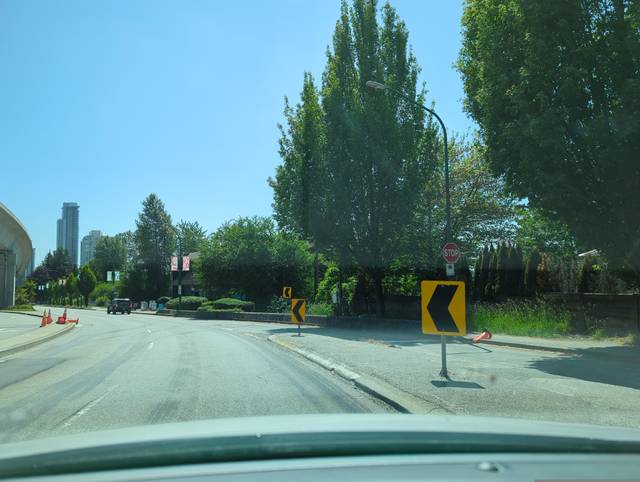
Region: Canada
Coordinates: 49.259, -122.893